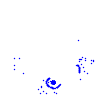
Particle: pion